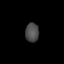
Tissue: lung
Cell type: Epithelial cells
Senescence score: 0.09015
Nuclear area (px): 248
Mean DAPI intensity: 76.214